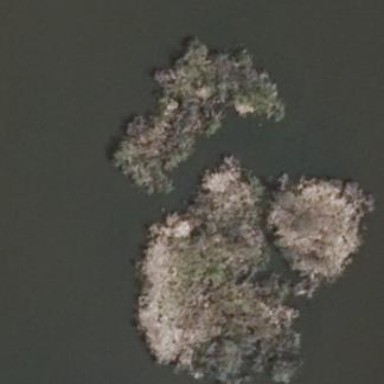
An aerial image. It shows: Islet covered with broadleaved woodland.